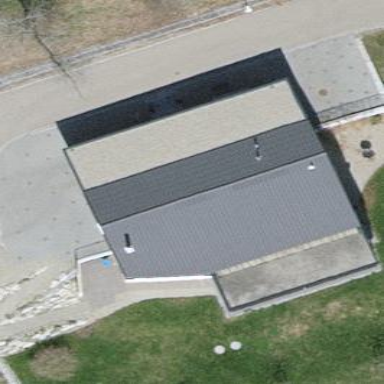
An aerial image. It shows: Detached building.